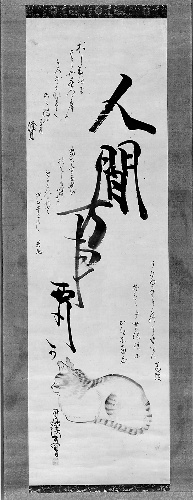
Artist: Matsumura Goshun
Artist bio: Japanese, 1752–1811
Date: 18th century
Object type: Hanging scroll
Classification: Paintings
Medium: Hanging scroll; ink and color on paper
Culture: Japan
Period: Edo period (1615–1868)
Dimensions: Image: 39 3/8 × 11 11/16 in. (100 × 29.7 cm)
Overall with mounting: 74 5/8 × 15 13/16 in. (189.5 × 40.2 cm)
Overall with knobs: 74 5/8 × 17 1/2 in. (189.5 × 44.5 cm)
Department: Asian Art
Credit line: Rogers Fund, 1971
Accession year: 1971
Repository: Metropolitan Museum of Art, New York, NY
Tags: Poetry|Cats